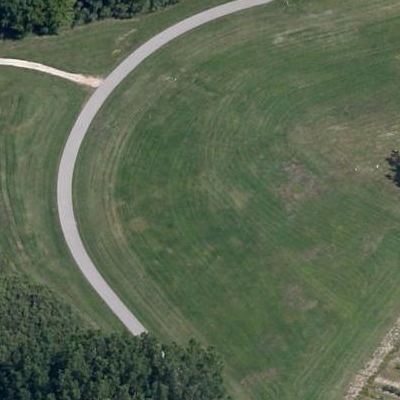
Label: aGrass